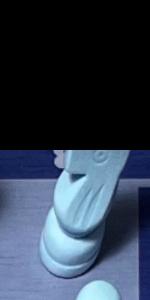
Label: Knight_White